Question: So I'm new to android studio and using the latest version (3.1.4) in Kali Linux. I have an issue with the 'NavigationView' activity. Whenever I try to create one, the drawer itself doesn't show and instead I get the "Waiting for build to finish" message even though the gradle build has already finished. I tried the solution where you cut the 'tools:showIn="navigation_view"' in 'activity_main_drawer', rebuild the project and paste back the line but still doesn't work. My 'gradle.build' dependencies are well set up too. What would be the issue?
Also at time when I create the same activity at time I get an "IDE Error occured" message but all the other activities work just fine.
My code for 'activity_main_drawer.xml' is as follows.
'''
<?xml version="1.0" encoding="utf-8"?>
<menu xmlns:android="http://schemas.android.com/apk/res/android"
xmlns:tools="http://schemas.android.com/tools"
tools:showIn="navigation_view">
<group android:checkableBehavior="single">
<item
android:id="@+id/nav_camera"
android:icon="@drawable/ic_menu_camera"
android:title="Import" />
<item
android:id="@+id/nav_gallery"
android:icon="@drawable/ic_menu_gallery"
android:title="Gallery" />
<item
android:id="@+id/nav_slideshow"
android:icon="@drawable/ic_menu_slideshow"
android:title="Slideshow" />
<item
android:id="@+id/nav_manage"
android:icon="@drawable/ic_menu_manage"
android:title="Tools" />
</group>
<item android:title="Communicate">
<menu>
<item
android:id="@+id/nav_share"
android:icon="@drawable/ic_menu_share"
android:title="Share" />
<item
android:id="@+id/nav_send"
android:icon="@drawable/ic_menu_send"
android:title="Send" />
</menu>
</item>
</menu>
'''
That for 'activity_main.xml' is as follows
'''
<?xml version="1.0" encoding="utf-8"?>
<android.support.v4.widget.DrawerLayout xmlns:android="http://schemas.android.com/apk/res/android"
xmlns:app="http://schemas.android.com/apk/res-auto"
xmlns:tools="http://schemas.android.com/tools"
android:id="@+id/drawer_layout"
android:layout_width="match_parent"
android:layout_height="match_parent"
android:fitsSystemWindows="true"
tools:openDrawer="start">
<include
layout="@layout/app_bar_main2"
android:layout_width="match_parent"
android:layout_height="match_parent" />
<android.support.design.widget.NavigationView
android:id="@+id/nav_view"
android:layout_width="wrap_content"
android:layout_height="match_parent"
android:layout_gravity="start"
android:fitsSystemWindows="true"
app:headerLayout="@layout/nav_header_main"
app:menu="@menu/activity_main_drawer" />
'''
and my 'build.grable' dependecies
'''
dependencies {
implementation fileTree(dir: 'libs', include: ['*.jar'])
implementation 'com.android.support:appcompat-v7:28.0.0-rc01'
implementation 'com.android.support:design:28.0.0-rc01'
implementation 'com.android.support.constraint:constraint-layout:1.1.2'
implementation 'com.android.support:support-v4:28.0.0-rc01'
testImplementation 'junit:junit:4.12'
androidTestImplementation 'com.android.support.test🏃1.0.2'
androidTestImplementation 'com.android.support.test.espresso:espresso-core:3.0.2'
}
'''
This is what I get on the drawer activity

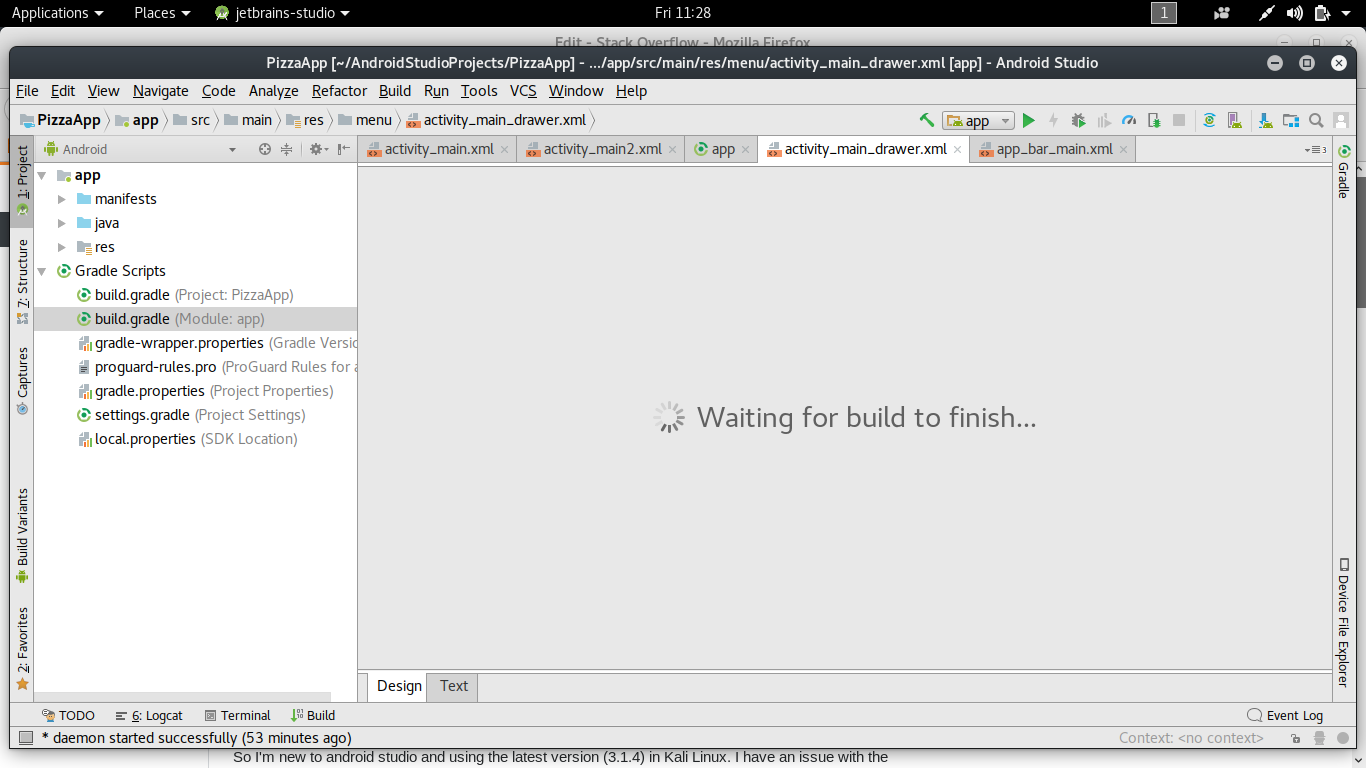
Answer: Finally found a solution thanks to this guy on youtube
<URL>
changed the lines:
'''
implementation 'com.android.support:appcompat-v7:28.0.0-rc01'
implementation 'com.android.support:design:28.0.0-rc01'
'''
to:
'''
implementation 'com.android.support:appcompat-v7:28.0.0-alpha1'
implementation 'com.android.support:design:28.0.0-alpha1'
'''
in 'build.gradle' Module:app file.
Seems the issue is on the latest version release of the gradle.
Thanks for the comments though.